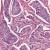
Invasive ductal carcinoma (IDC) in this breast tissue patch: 1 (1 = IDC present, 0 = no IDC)